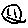
Label: smiley face